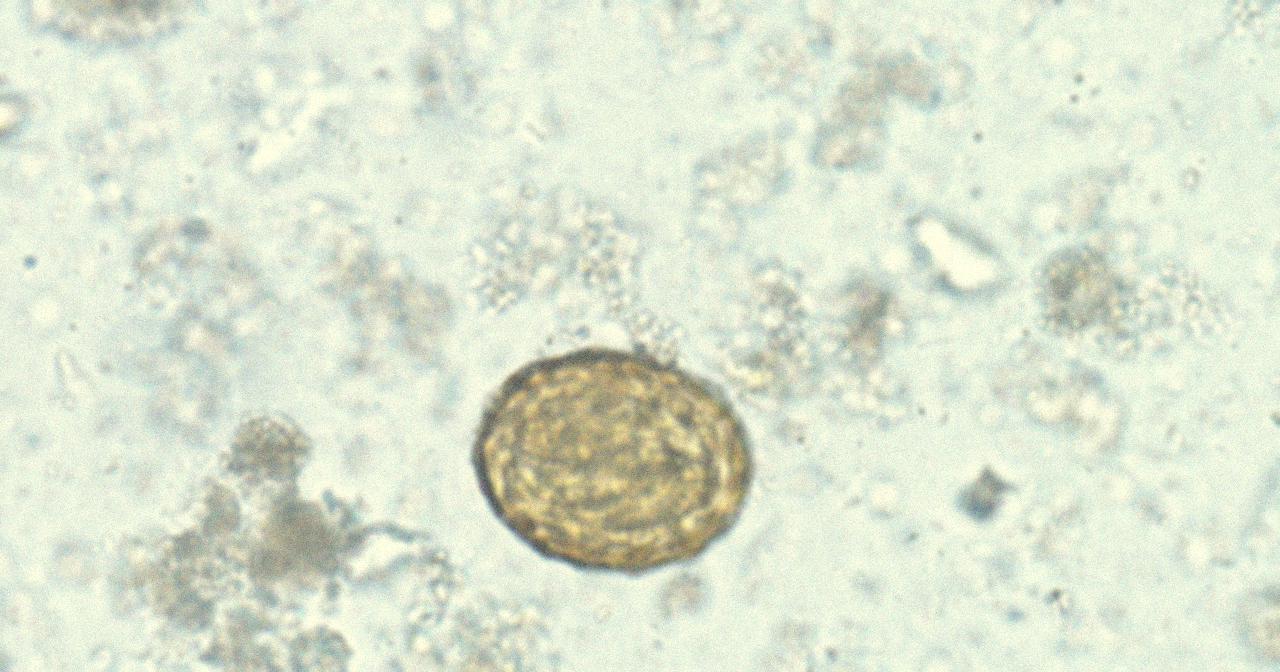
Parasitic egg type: Ascaris lumbricoides